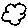
Label: cloud